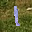
Label: 1